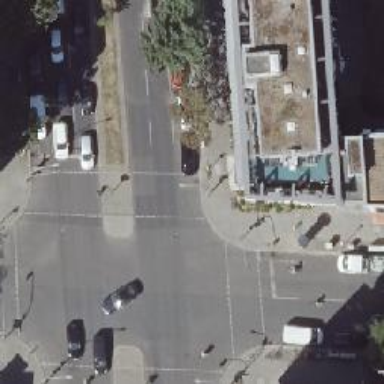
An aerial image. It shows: Footway located on traffic island.